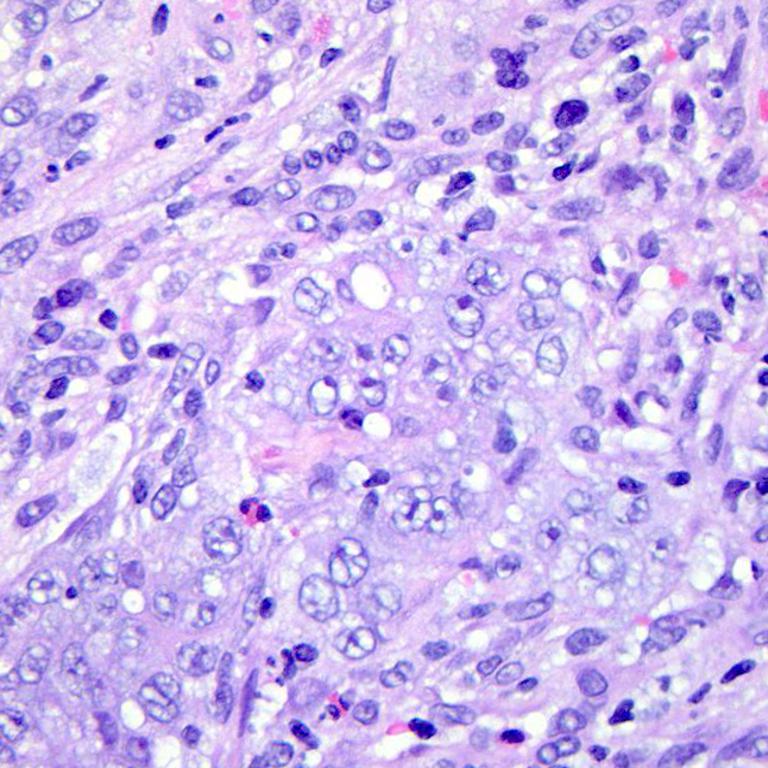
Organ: colon
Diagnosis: adenocarcinomas